Question: I was wondering...
:---> which is the preferred way to transfer data in query string?
Both functions can be used through the JS commands:
- 'btoa'- 'encodeUriComponent'
so im asking myself(and you) :
should I use ? ( ive always used 'encodeUriCompoonent' - by instinct).
the problem that the definitions are different - but the implementations can be similar...
## edit
I think ive found the reason for asking.... ( and why nobody asked it before)

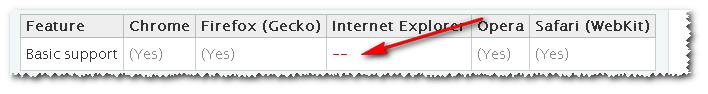
Answer: is used to transfer binary data.
only encodes special characters.
An interesting thing is that you can't apply base64 to unicode strings without encodeURIComponent:
<URL>